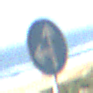
Verkehrszeichen: VorgeschriebeneFahrtrichtungGeradeausOderLinks
Umgebung: Outdoor, Urban
Tageszeit: MorningAfternoon
Wetter: Clear
Licht: Natural
Jahreszeit: NotSpecified
Kontrast: HighContrast